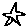
Label: star